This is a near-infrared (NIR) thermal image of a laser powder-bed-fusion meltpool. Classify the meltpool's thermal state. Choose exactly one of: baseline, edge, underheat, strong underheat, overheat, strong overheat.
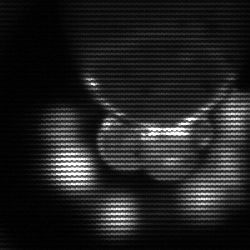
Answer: edge